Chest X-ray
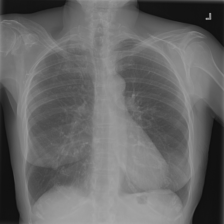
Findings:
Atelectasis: negative
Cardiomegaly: negative
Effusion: negative
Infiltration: negative
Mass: negative
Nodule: negative
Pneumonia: negative
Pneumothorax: negative
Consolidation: negative
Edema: negative
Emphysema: negative
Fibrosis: negative
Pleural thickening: negative
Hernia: negative